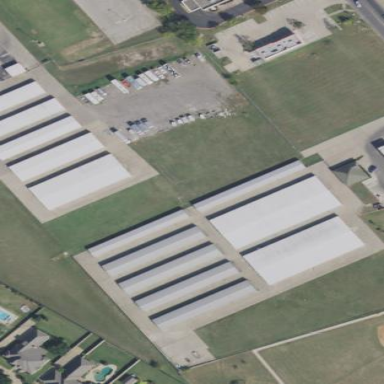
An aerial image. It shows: Storage rental shop.